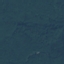
Land use / land cover class: Forest